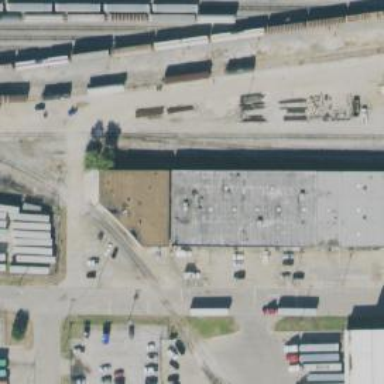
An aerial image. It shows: Railway spur service.